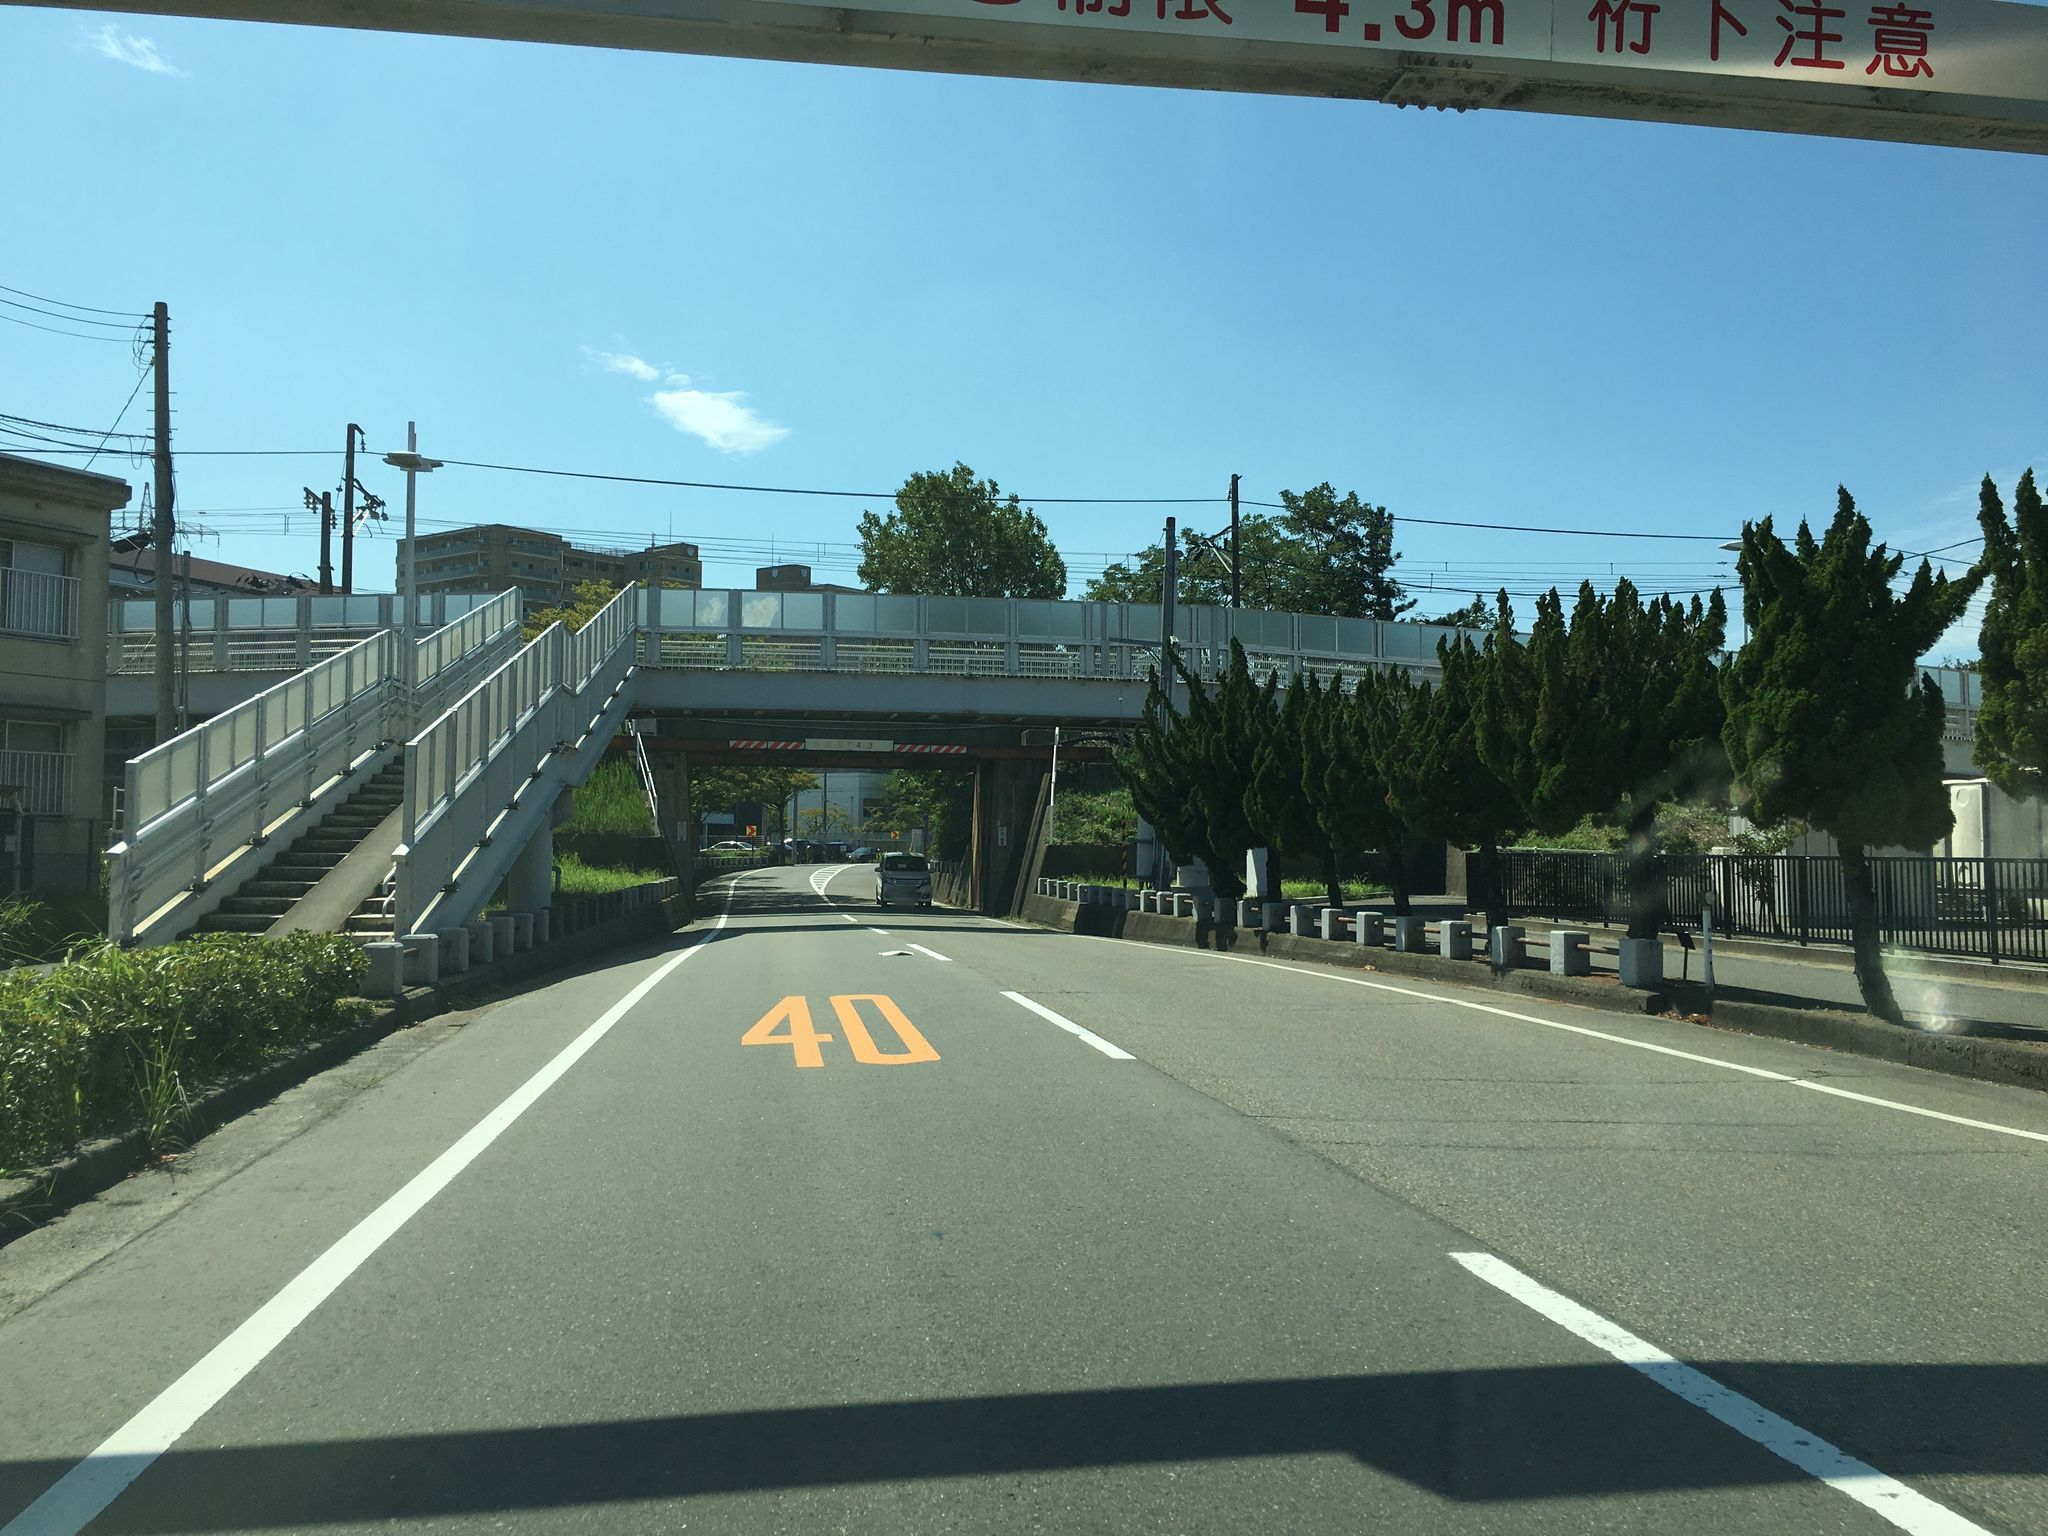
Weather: clear
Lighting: day
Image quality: good
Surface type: driving surface
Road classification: tertiary
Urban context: urban centre
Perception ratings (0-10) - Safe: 0.56, Lively: 7.02, Beautiful: 2.31, Boring: 2.42, Depressing: 6.5, Wealthy: 3.97